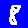
Digit: 8